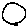
Label: circle